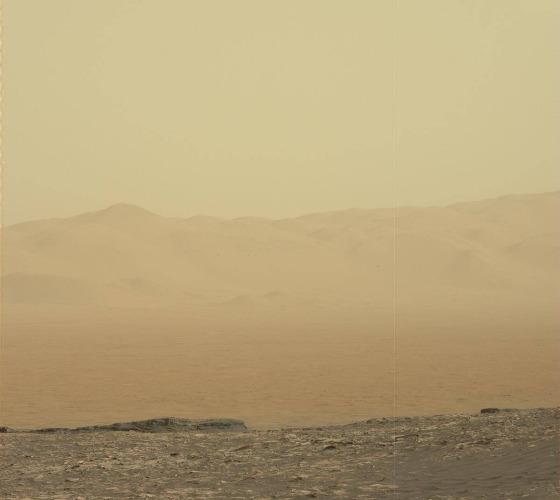
Terrain classes present: Bedrock, Sky / Distant Mountains